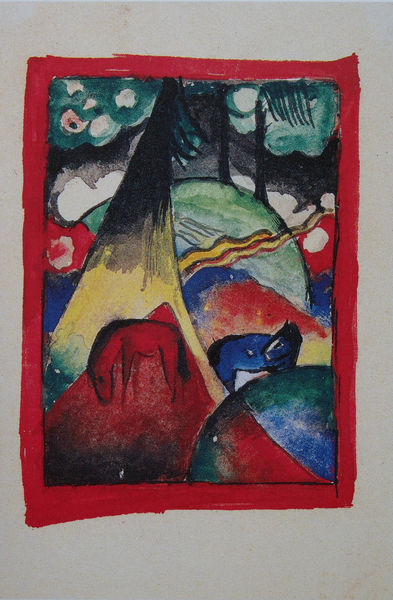
Titel: Rotes und blaues Pferd in Landschaft
Künstler: Franz Marc
Standort: Schweiz
Institution: Privatbesitz
Schlagwörter: baum, berg, blau, gemälde, himmel, kopf, weiß, wolken, aquarell, bäume, dreieck, fluss, gelb, grün, kubismus, landschaft, äste, blumen, bunt, grau, licht, schwarz, skizze, straße, türkis, zeichnung, rot, tier, tiere, weg, wiese, wolke, expressionismus, hochformat, rahmen, spitze, bild, erde, feld, hügel, weide, wind, zweige, busch, pastos, sonne, wald, kreis, pferd, pferde, reiter, rund, beine, mähne, schwanz, schweif, farbig, welle, wellen, papier, bogen, zwei, fahne, abstrakt, berge, farben, flächen, gipfel, modern, farbe, formen, grasen, landschaftsmalerei, linien, idylle, rand, tannen, stämme, unwetter, umriss, mond, weiden, rechteck, münchen, expressionistisch, linie, farbflächen, traum, form, sterne, kreise, kugel, kugeln, macke, fichte, tanne, entwurf, pfere, franz, halbkreis, halbrund, erdkugel, geometrisch, karte, reh, blattwerk, rechteckig, fichten, hahn, konkav, konvex, äsen, dreiecke, mystik, blauer reiter, roter rahmen, rundungen, kandinsky, chagall, blauer, grundfarben, baltt, franz marc, marc, lebendig, franz mark, farbenfroh, miro, mark, blaues pferd, marc chagall, kindlich, rotes pferd, fraz marc, gelber berg, rahmen im rahmen, ranz, scdhweif, schwarze bäume, kontrastreich, unsigniert, frantz, basum, 20. jahrhundert